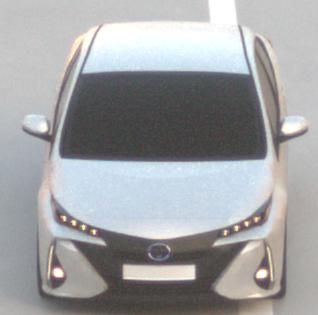
Make: Toyota
Model: Prius 1.8 Plug-In Hybrid
Detailed model: Prius (XW5) Plug-In
Model produced from: 2019/07
Model produced until: 2020/07
Doors: 5
Color: white
Road condition: dry road
Daytime: sunrise or sunset
Contrast: low contrast